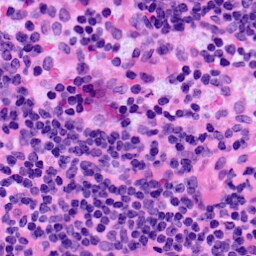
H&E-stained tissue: LymphNode